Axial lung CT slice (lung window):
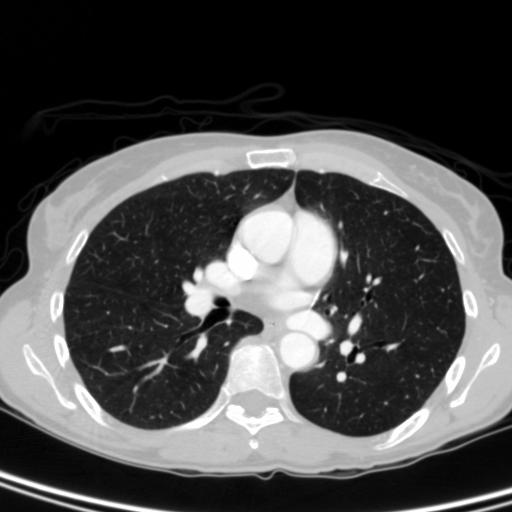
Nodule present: no